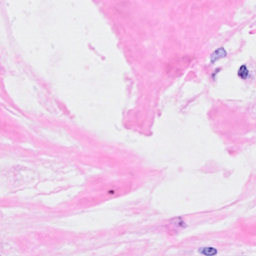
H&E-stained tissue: Breast